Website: home-depot
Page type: delivery-shipping
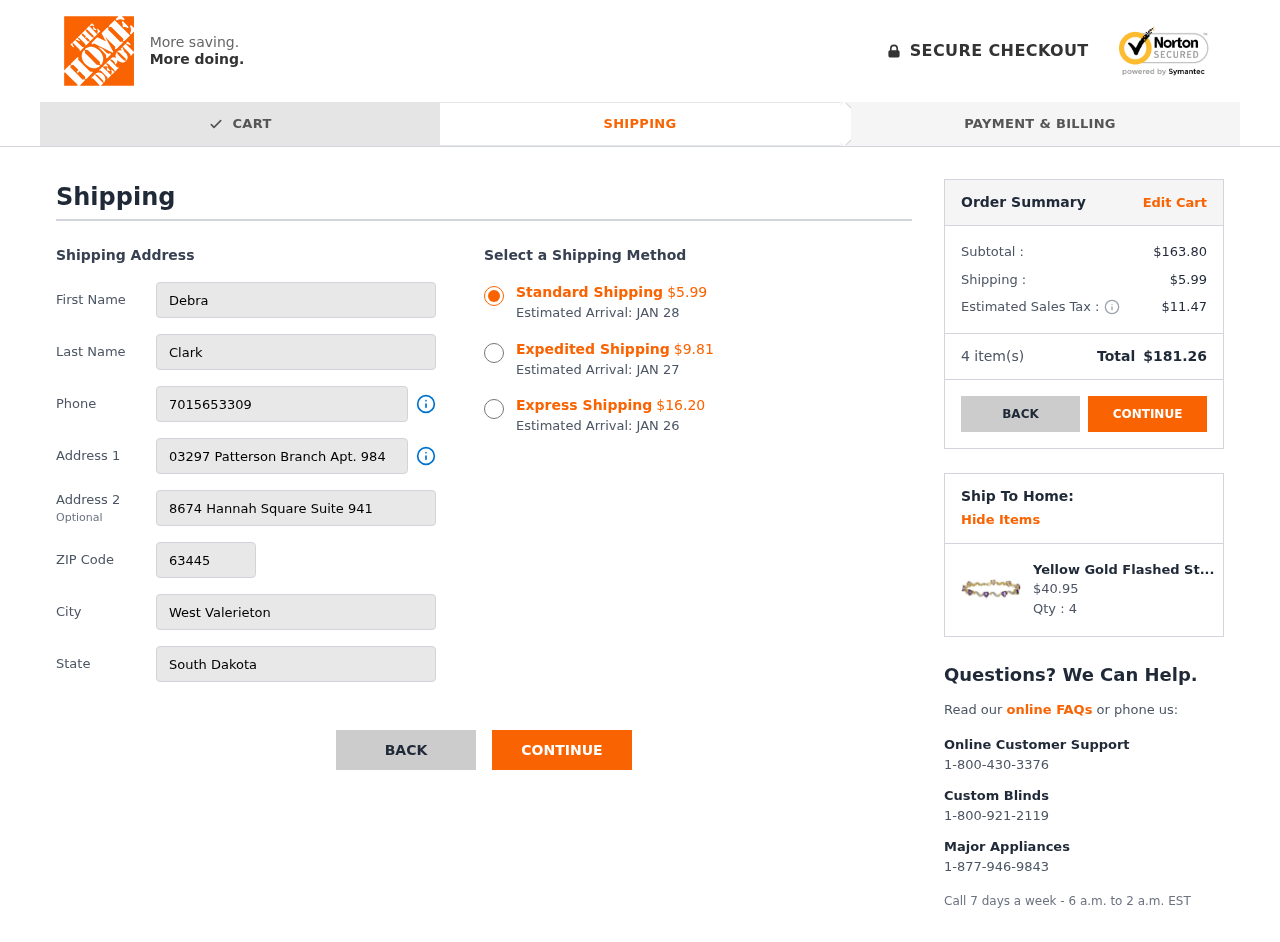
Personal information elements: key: PII_CITY
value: West Valerieton
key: PII_FIRSTNAME
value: Debra
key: PII_LASTNAME
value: Clark
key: PII_PHONE
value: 7015653309
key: PII_POSTCODE
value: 63445
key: PII_STATE
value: South Dakota
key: PII_STREET
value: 03297 Patterson Branch Apt. 984
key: PII_STREET2
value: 8674 Hannah Square Suite 941
Product elements: key: PRODUCT1_NAME
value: Yellow Gold Flashed Sterling Silver Amethyst and Diamond Accent Heart Wave Bracelet, 7.25"
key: PRODUCT1_PRICE
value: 40.95
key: PRODUCT1_QUANTITY
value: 4
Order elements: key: ORDER_SHIPPING_COST_STANDARD
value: $5.99
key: ORDER_DELIVERY_DATE
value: JAN 28
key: ORDER_SHIPPING_COST_EXPEDITED
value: $9.81
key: ORDER_DELIVERY_DATE_EXPEDITED
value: JAN 27
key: ORDER_SHIPPING_COST_EXPRESS
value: $16.20
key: ORDER_DELIVERY_DATE_EXPRESS
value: JAN 26
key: ORDER_SUBTOTAL
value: $163.80
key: ORDER_SHIPPING_COST
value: $5.99
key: ORDER_TAX
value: $11.47
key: ORDER_NUM_ITEMS
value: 4
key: ORDER_TOTAL
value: $181.26